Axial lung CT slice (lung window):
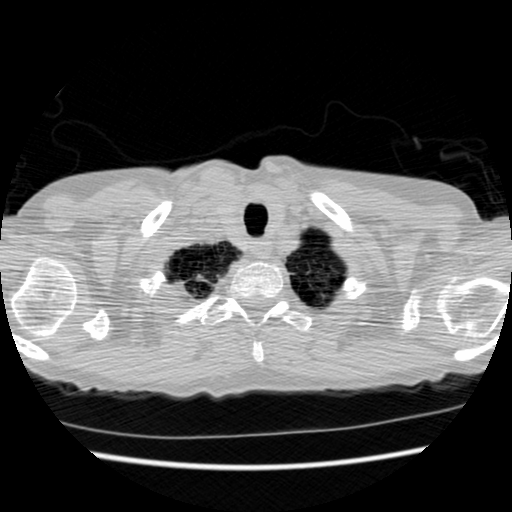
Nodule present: no